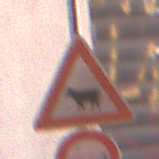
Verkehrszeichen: ViehtriebRechts
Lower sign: Ueberholverbot
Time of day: MorningAfternoon
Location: Outdoor (Urban)
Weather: Clear
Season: NotSpecified
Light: Natural